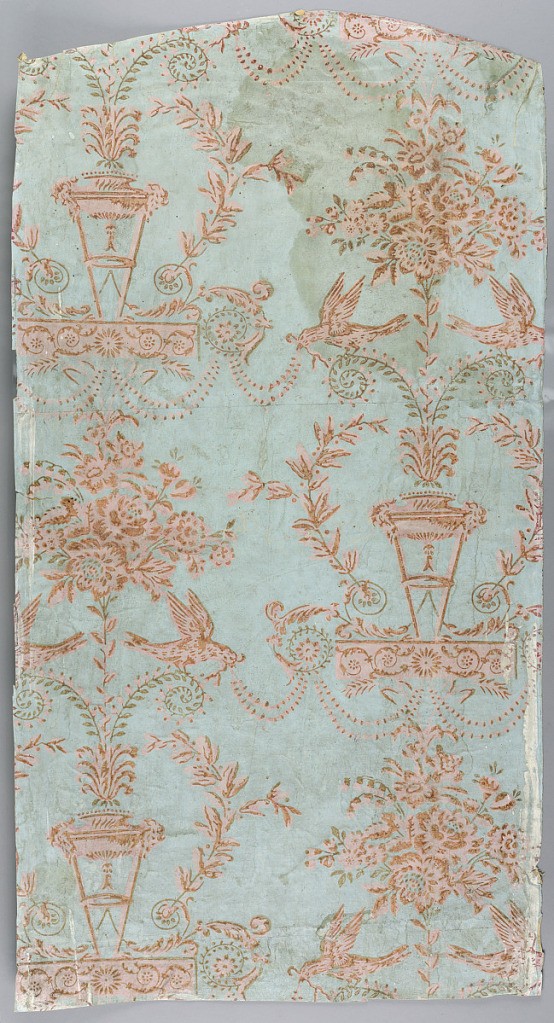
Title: Sidewall
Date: ca. 1780
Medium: Block-printed on handmade paper
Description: Drop-repeating design of tripod and bouquet of flowers, with foliage scrolls and addorsed birds. Printed in pink on blue ground. Vertical rectangle printed on joined sheets of paper.